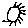
Label: sun